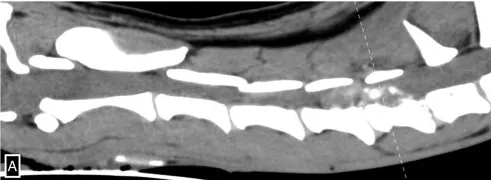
Severe left-sided C5-6 intervertebral disk extrusion. Sagittal . The dotted line.
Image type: radiology (ct)